Question: I made a ScreenCapture Program in VB.Net. I already have the Region and Dragging Forms without border's code. But my Problem is i cannot drag a form if it is transparent.
Here's the Image:

That Faded Black part is the Form1 and is an MDI Container. The Transparent part is my Form2 and is the Childform.
My Question:
How do i drag that child form? because when i try to click on it, it will just click the thing on whats behind it. Let's say that Badges button of Stackoverflow. Anyone Can help me with this?
Here's my Files if you want to experiment with it.
<URL>
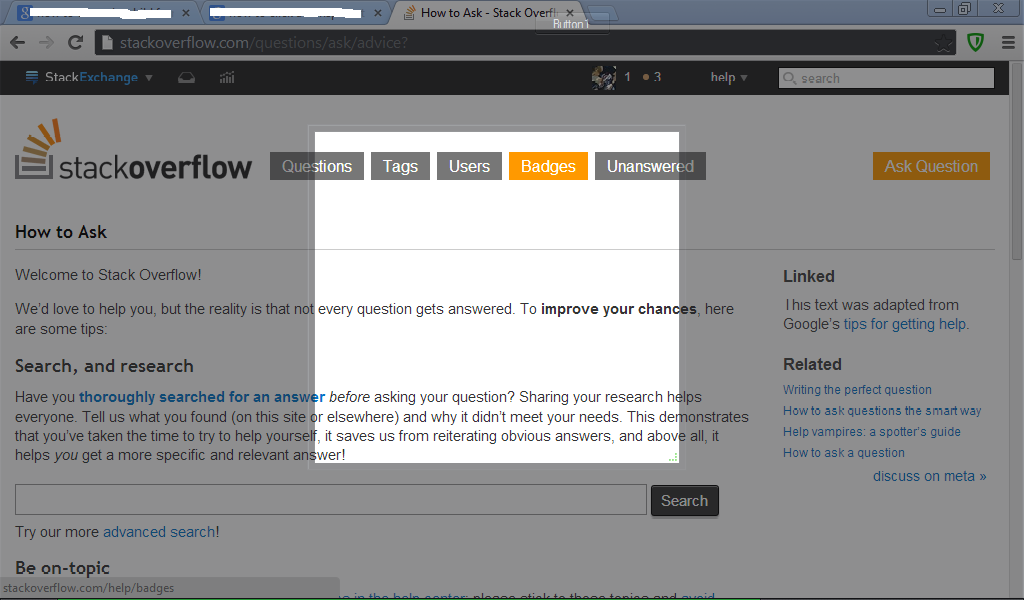
Answer: I think a better option would be to have a regular form, on which you would place contents underneath it (bitmap copy), so it appears as though you are looking at the desktop, while instead you are looking at the form. Then you can fade in, or fade out areas at will, using GDI+ or DirectX, and your mouse clicks should be registered just fine.